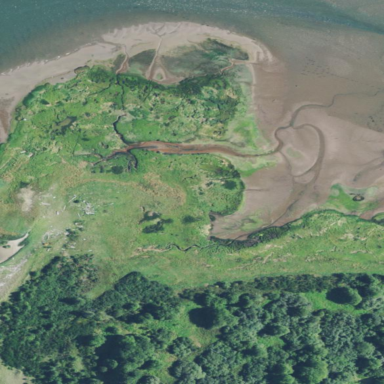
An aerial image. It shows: Tidal wetland characterized by saltmarsh vegetation.